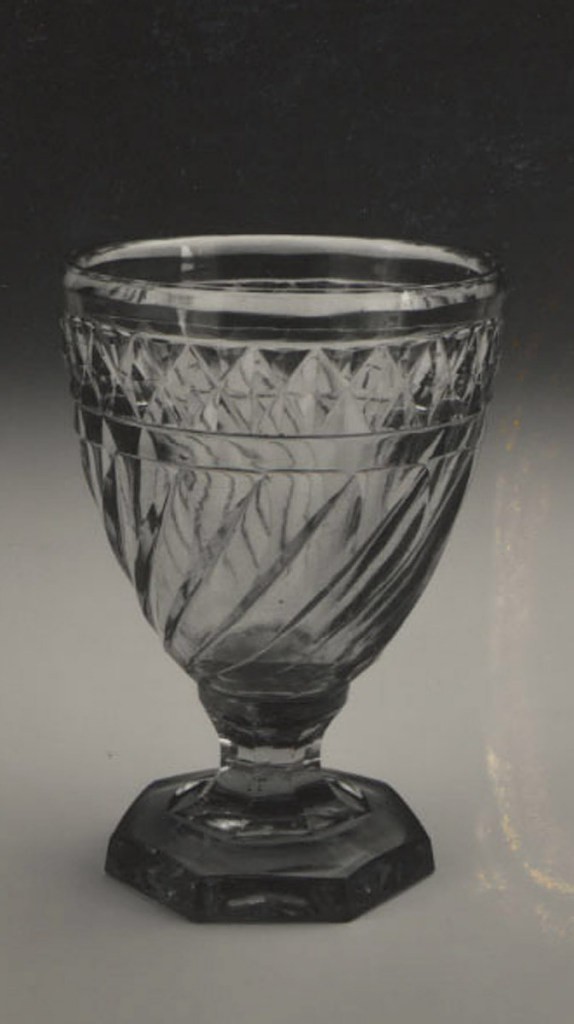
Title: goblet
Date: n.d.
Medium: glass
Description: Curved sides cut with diagonal flutes and above, a row of diamonds; taperedfluted stem; 7-sided flat base; glass bluish in color, heavy; cutting clumsy.